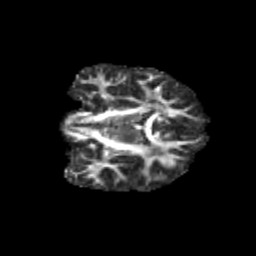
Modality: FA
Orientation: coronal
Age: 12
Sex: male
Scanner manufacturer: siemens
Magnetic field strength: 3 T
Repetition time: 3.8 s
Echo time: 0.07 s